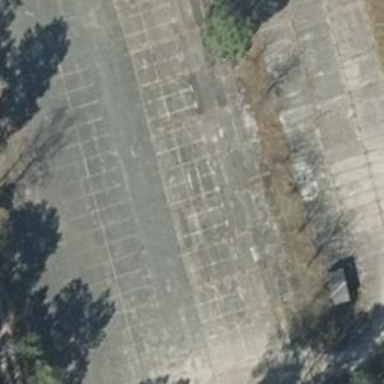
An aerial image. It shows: Parking area.